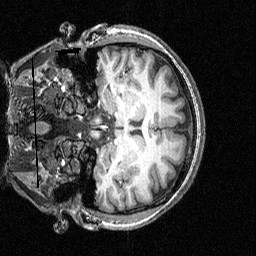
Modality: T1w
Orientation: coronal
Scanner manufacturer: siemens
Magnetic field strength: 3 T
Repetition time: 1.54 s
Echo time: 0.00304 s